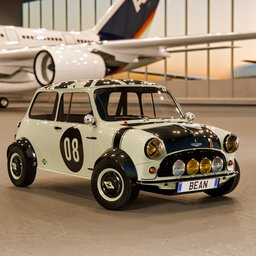
Label: mechanical